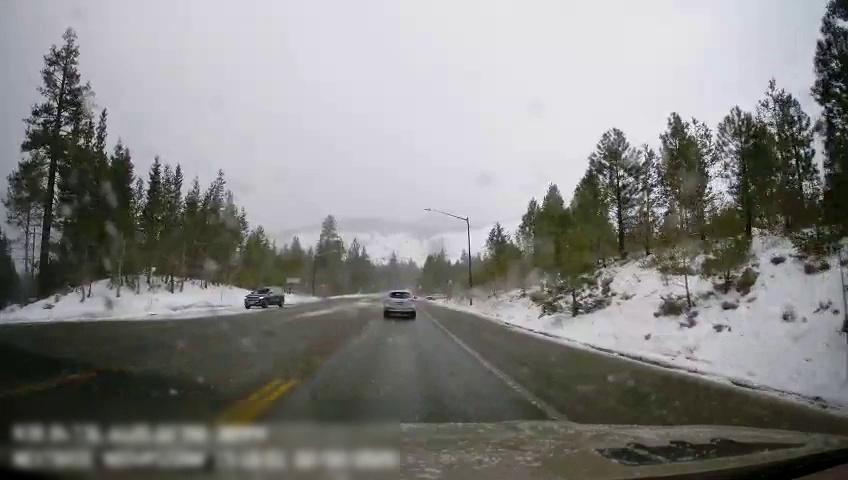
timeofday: Day
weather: Snowy
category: Drivable Space
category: Vehicles | SUV
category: Vehicles | SUV
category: Vehicles | Car
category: Lanes | Alternate Lane
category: Lanes | Opposite Lane
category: Lanes | Opposite Lane
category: Lanes | Alternate Lane